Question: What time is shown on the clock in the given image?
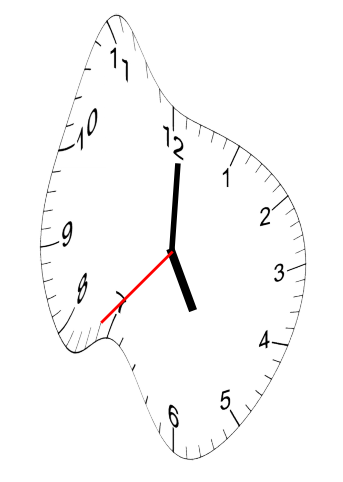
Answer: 05:00:37